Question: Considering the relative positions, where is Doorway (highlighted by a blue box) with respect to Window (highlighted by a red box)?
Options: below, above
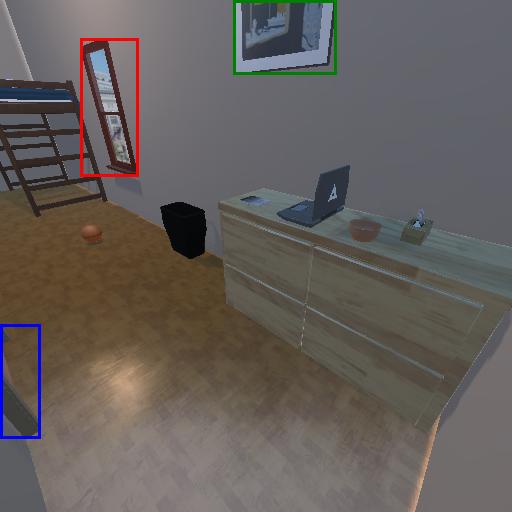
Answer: below